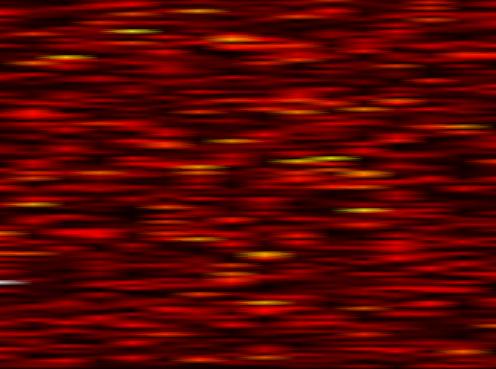
Label: OFDM